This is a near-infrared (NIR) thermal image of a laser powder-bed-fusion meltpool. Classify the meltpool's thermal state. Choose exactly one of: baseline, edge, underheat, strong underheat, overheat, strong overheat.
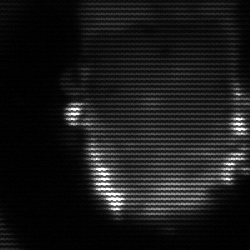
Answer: baseline